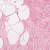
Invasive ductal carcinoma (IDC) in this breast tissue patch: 0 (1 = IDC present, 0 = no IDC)